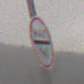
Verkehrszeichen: MautflichtigeStrecke
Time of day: Midday
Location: Outdoor (Nature)
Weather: Overcast
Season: Winter
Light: Natural